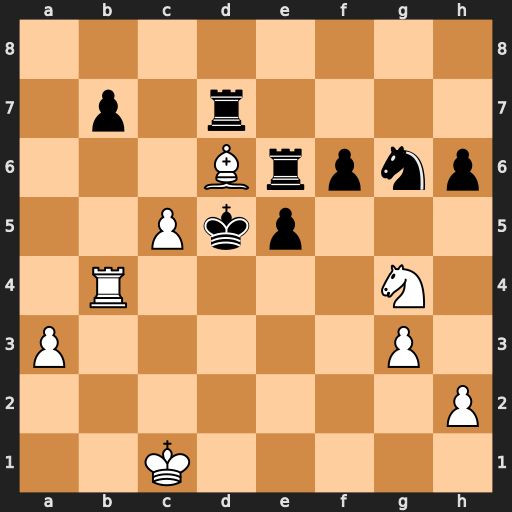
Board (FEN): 8/1p1r4/3Brpnp/2Pkp3/1R4N1/P5P1/7P/2K5
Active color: w
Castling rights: -
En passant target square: -
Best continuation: Ne3+ Kc6 Rb6#